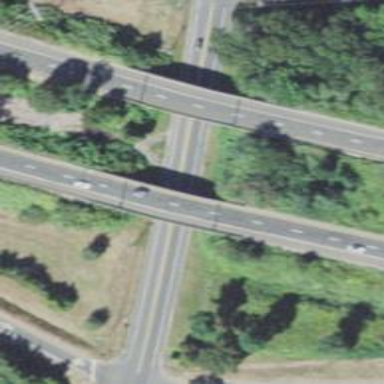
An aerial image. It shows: Bridge over motorway.